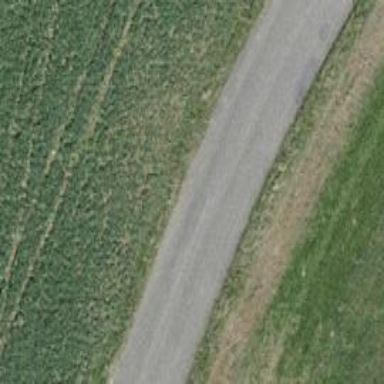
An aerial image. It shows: Unclassified road with asphalt surface.